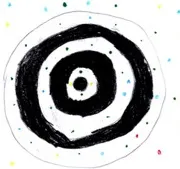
The patient's drawing at 8 years old describing her visual experience. (A) Black-and-white or coloured swirls with colourful dots.
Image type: radiology (ct)